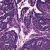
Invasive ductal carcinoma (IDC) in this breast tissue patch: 1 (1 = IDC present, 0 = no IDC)